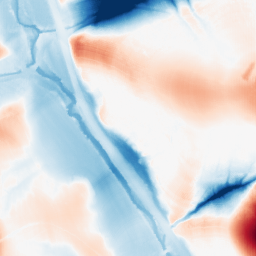
Category: morphological
Decomposition family: morphological
Decomposition parameters: operation: average
size: 50
Upsampling method: fft_zeropad
Upsampling parameters: scale: 2
Upsampling scale: 2